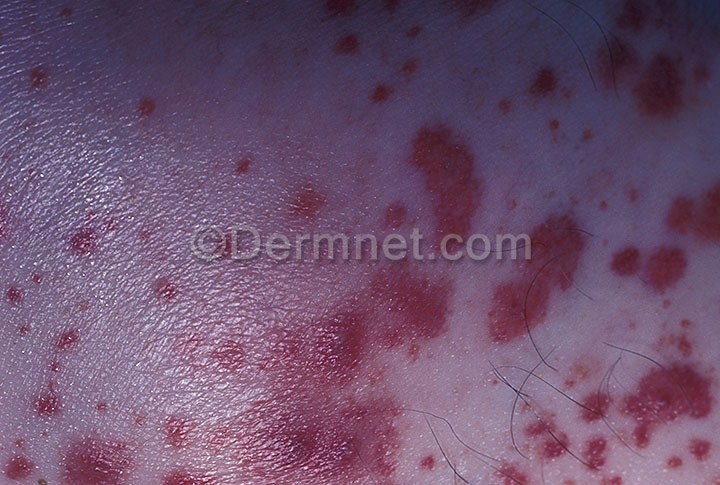
Disease: Vasculitis Photos